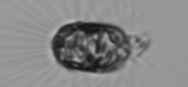
Label: Corethron_hystrix